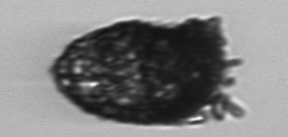
Label: Stenosemella_pacifica